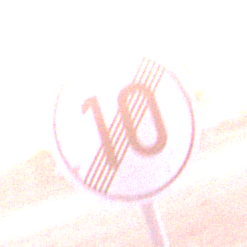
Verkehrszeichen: EndeGeschwindigkeit10
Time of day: SunriseSunset
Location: Outdoor (Nature)
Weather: Clear
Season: NotSpecified
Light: Natural